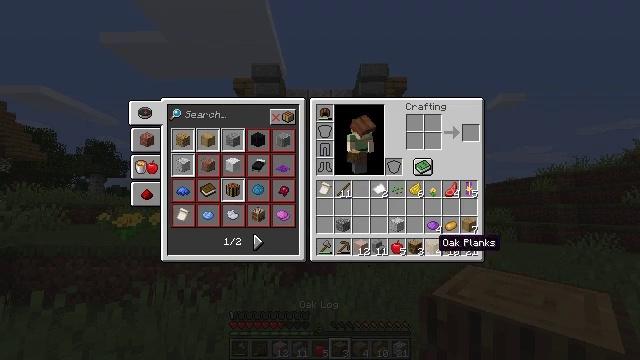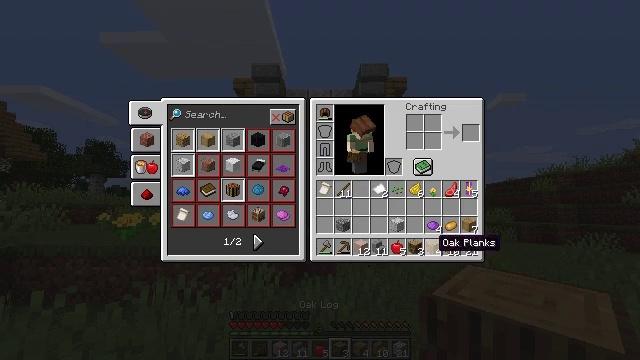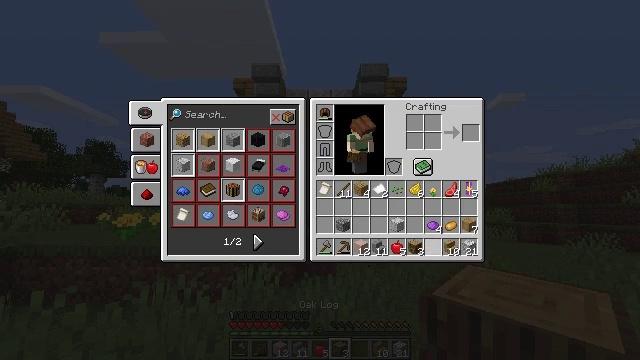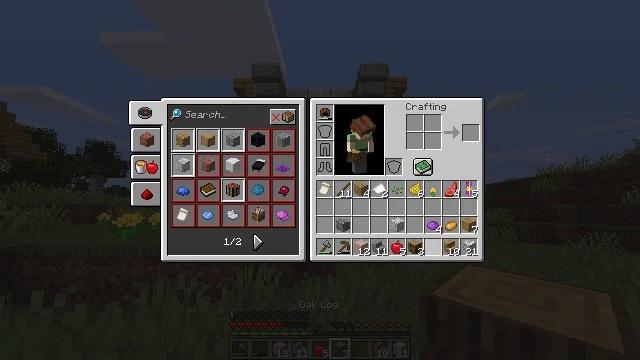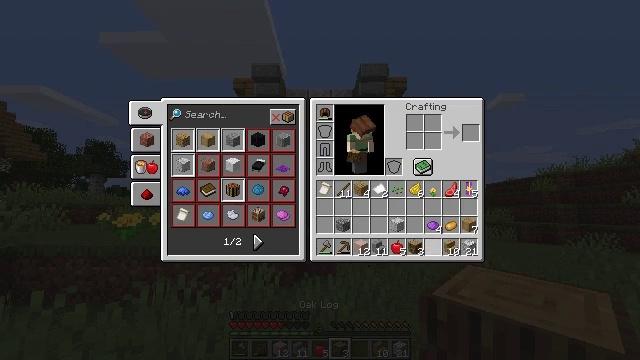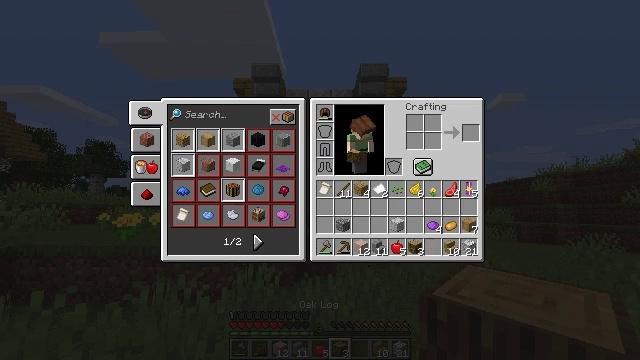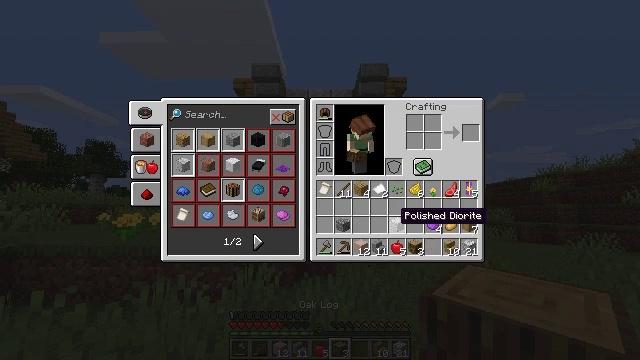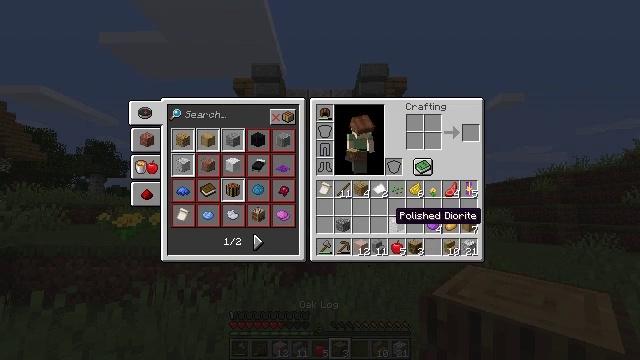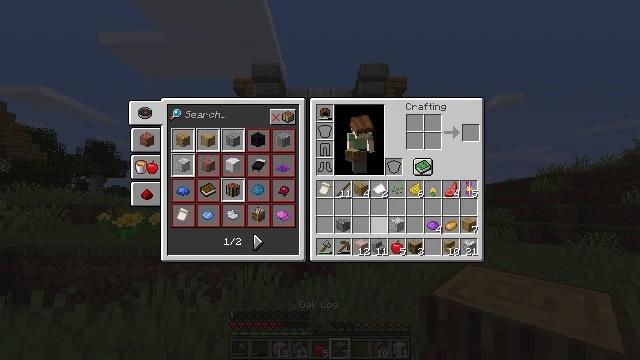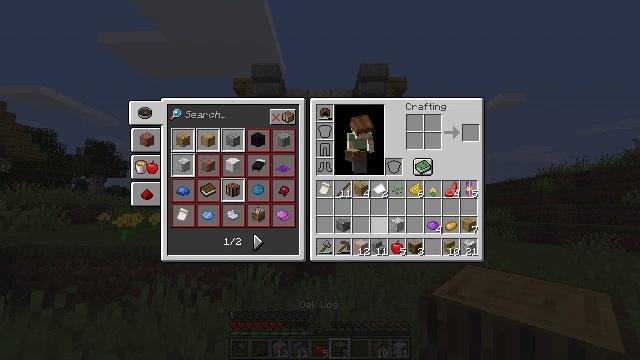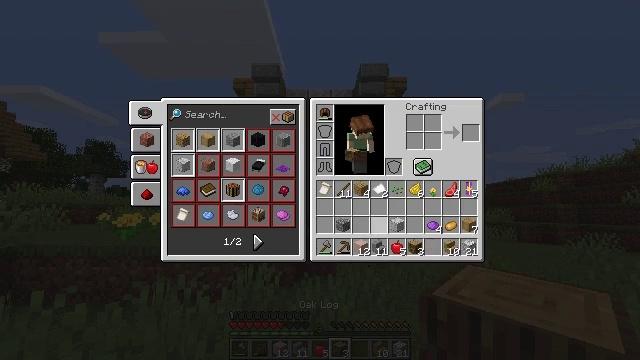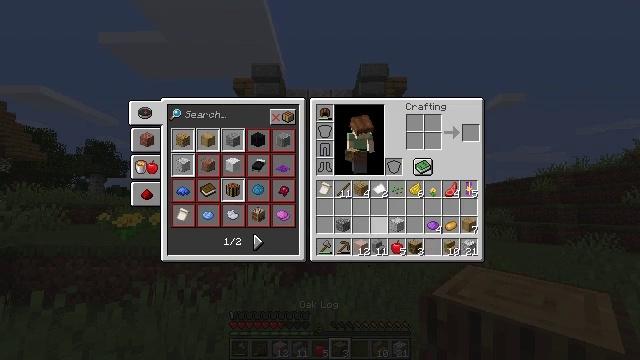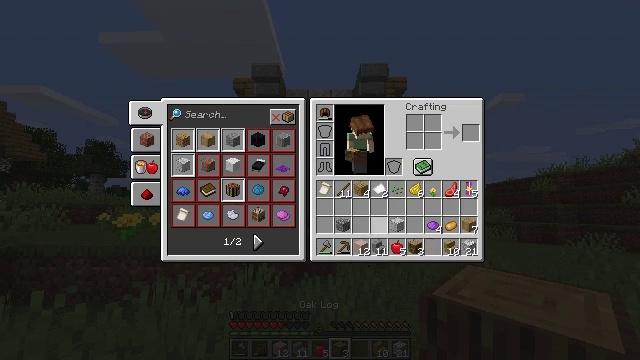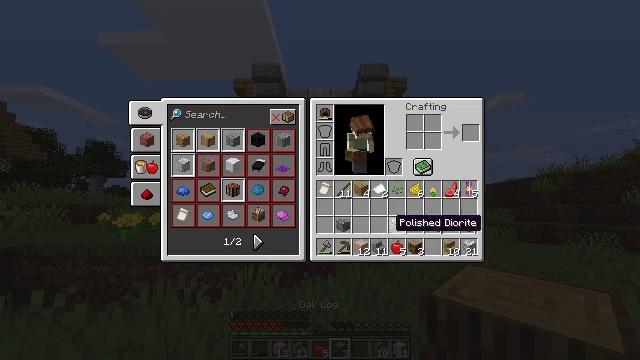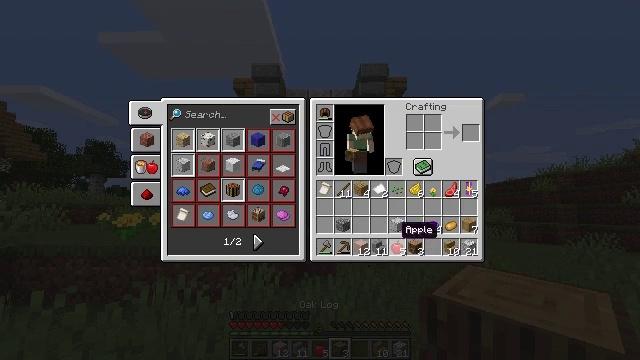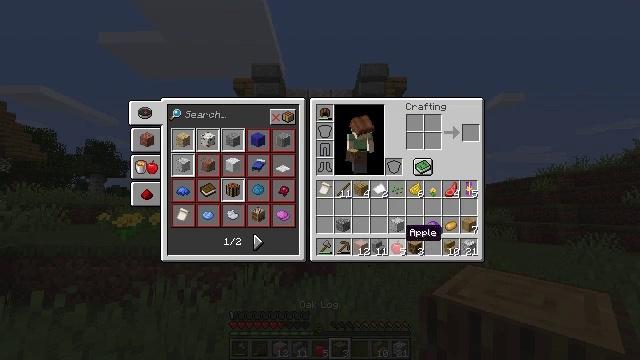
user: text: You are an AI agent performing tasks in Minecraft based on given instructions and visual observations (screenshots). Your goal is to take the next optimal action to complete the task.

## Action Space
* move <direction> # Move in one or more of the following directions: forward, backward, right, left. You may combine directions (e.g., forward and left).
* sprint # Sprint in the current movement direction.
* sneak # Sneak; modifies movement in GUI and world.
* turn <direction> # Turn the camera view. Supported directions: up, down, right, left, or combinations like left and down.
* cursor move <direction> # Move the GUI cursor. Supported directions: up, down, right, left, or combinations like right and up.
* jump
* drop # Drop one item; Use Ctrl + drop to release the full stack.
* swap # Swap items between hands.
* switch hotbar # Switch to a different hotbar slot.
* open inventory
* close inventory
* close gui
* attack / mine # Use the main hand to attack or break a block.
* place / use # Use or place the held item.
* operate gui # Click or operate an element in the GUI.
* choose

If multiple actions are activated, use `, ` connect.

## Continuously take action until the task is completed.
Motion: motion action
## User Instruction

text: Combine diorite in the crafting grid to make polished diorite.
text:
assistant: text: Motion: sneak
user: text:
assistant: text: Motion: sneak, operate gui
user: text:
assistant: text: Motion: sneak, operate gui
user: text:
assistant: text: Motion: sneak
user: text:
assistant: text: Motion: sneak, cursor move left and up
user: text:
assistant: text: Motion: sneak, cursor move left and up
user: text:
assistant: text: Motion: sneak
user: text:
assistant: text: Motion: sneak
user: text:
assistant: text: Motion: sneak
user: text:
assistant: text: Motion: sneak
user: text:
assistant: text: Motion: sneak
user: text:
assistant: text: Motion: sneak
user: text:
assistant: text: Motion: sneak
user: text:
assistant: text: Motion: sneak
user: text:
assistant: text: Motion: sneak
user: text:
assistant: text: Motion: no_op
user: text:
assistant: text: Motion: sneak
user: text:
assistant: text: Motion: sneak, cursor move up
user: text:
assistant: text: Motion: sneak, cursor move up
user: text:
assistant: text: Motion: sneak
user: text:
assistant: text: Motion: sneak
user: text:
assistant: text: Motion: sneak
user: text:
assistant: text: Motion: sneak, operate gui
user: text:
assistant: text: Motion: sneak, operate gui
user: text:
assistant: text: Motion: sneak, operate gui
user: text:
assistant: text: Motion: sneak
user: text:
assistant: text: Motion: sneak
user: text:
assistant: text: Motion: no_op
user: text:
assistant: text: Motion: no_op
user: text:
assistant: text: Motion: no_op